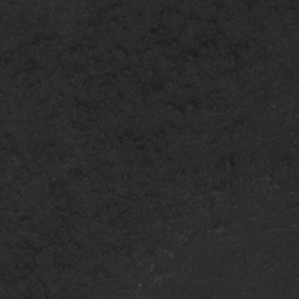
Label: frost